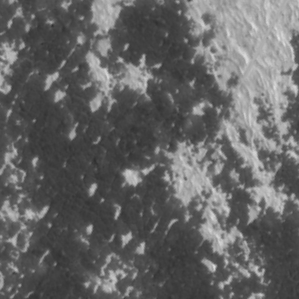
Label: frost